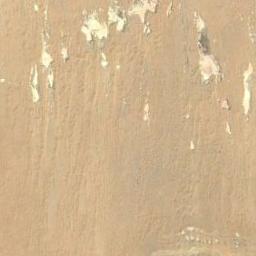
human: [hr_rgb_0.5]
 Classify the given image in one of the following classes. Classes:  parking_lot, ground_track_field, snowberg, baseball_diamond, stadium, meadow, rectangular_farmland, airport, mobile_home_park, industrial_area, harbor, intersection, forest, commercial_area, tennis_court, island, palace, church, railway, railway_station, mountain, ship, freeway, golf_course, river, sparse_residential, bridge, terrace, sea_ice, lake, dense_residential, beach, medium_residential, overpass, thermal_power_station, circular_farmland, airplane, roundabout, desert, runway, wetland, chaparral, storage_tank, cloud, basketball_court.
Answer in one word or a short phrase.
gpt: desert